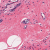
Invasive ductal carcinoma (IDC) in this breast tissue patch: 0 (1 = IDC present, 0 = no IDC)